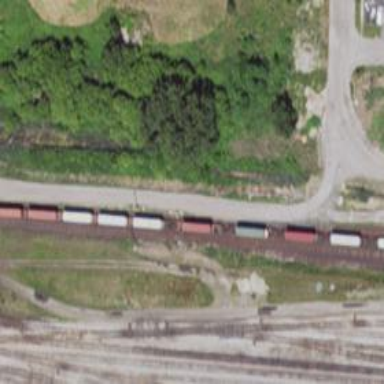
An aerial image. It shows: Railway junction.